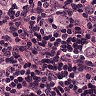
Metastatic tissue present: yes